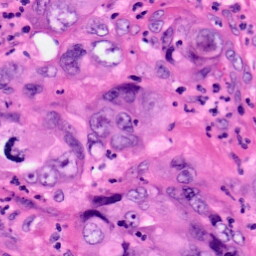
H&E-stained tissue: Pancreatic